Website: macys
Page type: account-selection
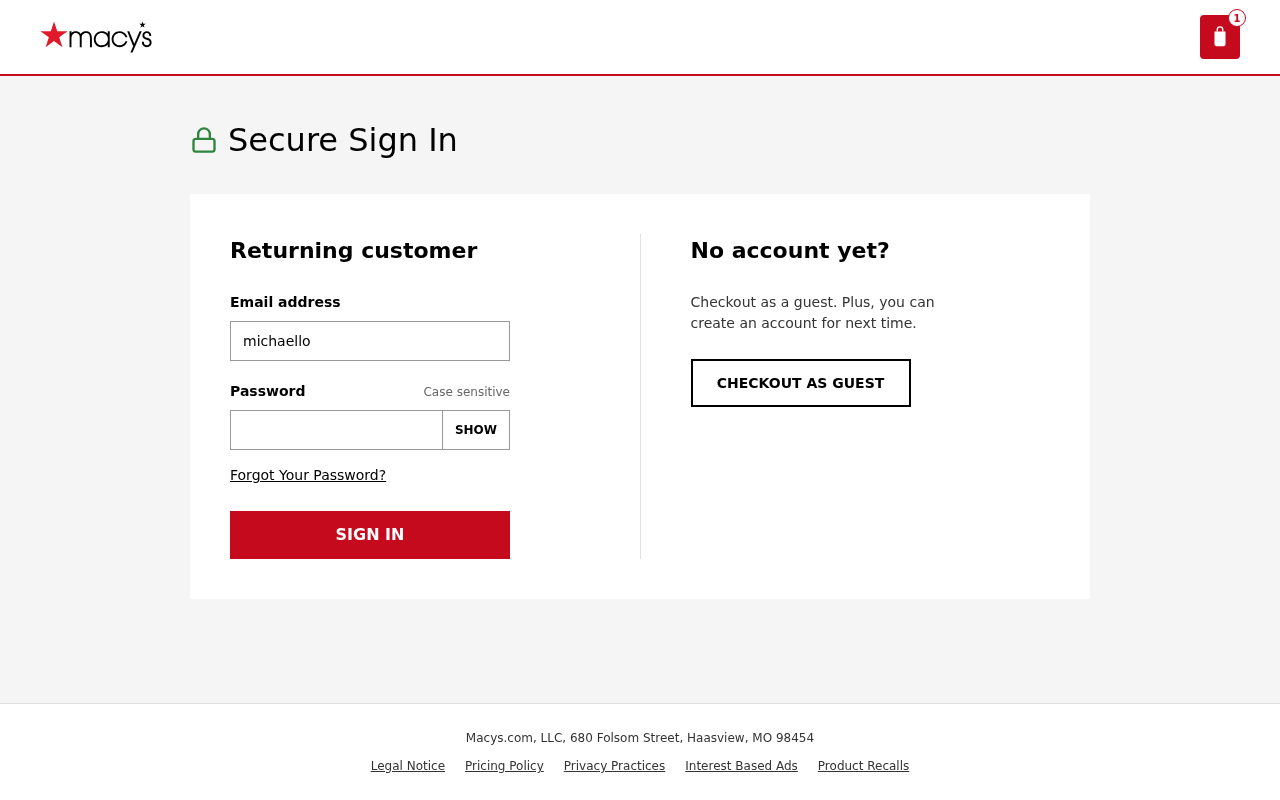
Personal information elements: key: PII_EMAIL
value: michaellopez@hotmail.com
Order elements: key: ORDER_NUM_ITEMS
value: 1